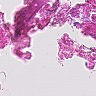
Metastatic tissue present: no